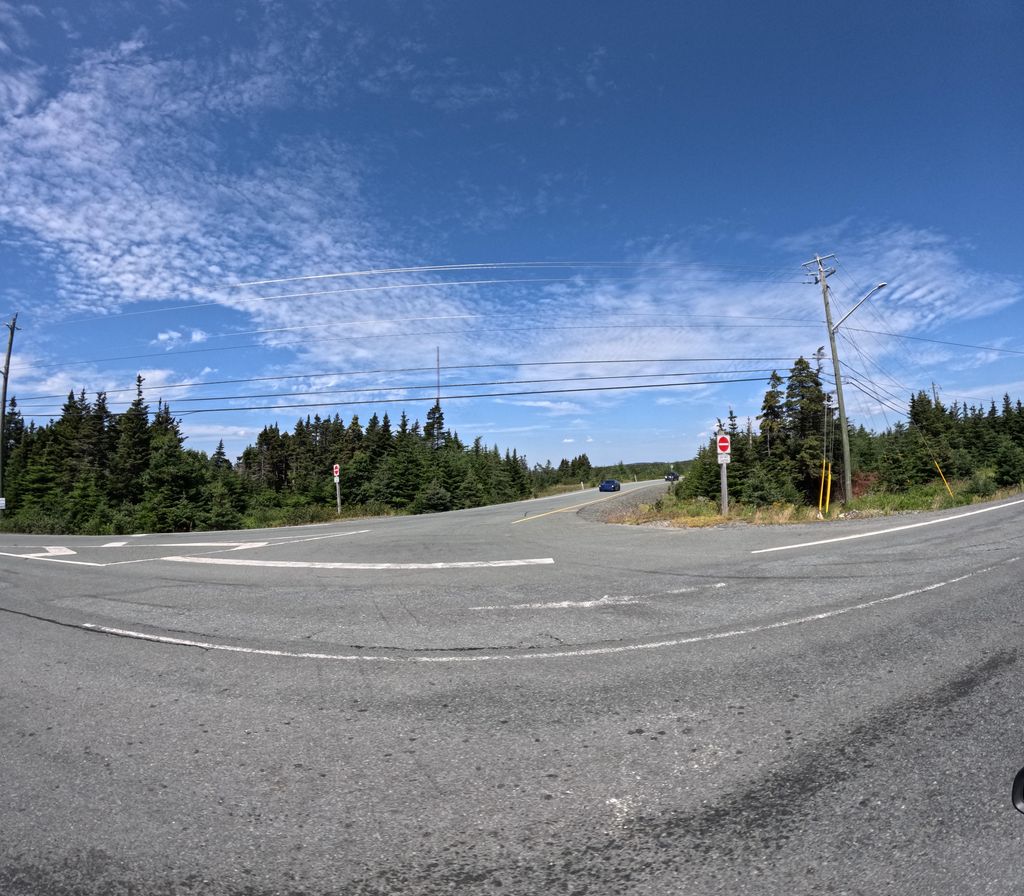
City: st_johns